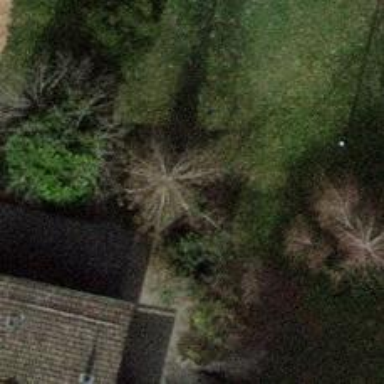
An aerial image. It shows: Evergreen needle-leaved tree.